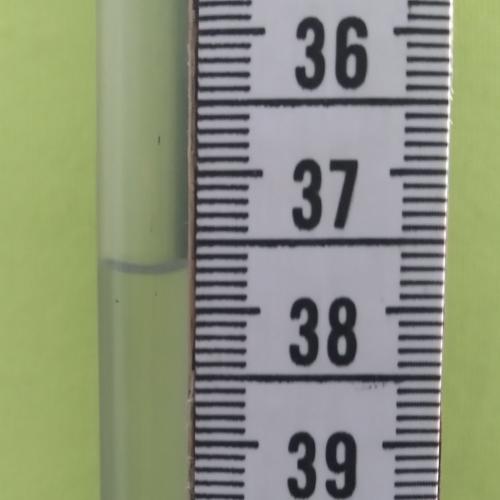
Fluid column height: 37.7 cm